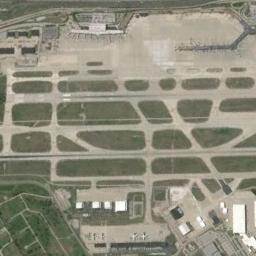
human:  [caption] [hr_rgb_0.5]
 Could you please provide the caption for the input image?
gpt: The airport is bordered by a large lawn .

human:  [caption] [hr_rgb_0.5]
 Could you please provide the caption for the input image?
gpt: There are several planes on the tarmac with several runways in the airport .

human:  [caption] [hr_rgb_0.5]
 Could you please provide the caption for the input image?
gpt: An airport with netlike runways and open areas on the lawn and some planes parked on the airport .

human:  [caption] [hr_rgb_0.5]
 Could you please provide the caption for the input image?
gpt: Several runways and buildings are scattered in the airport while every plane is on their own position .

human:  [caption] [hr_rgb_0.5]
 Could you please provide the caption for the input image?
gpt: The grass of the airfield is branched into different sizes by the road .